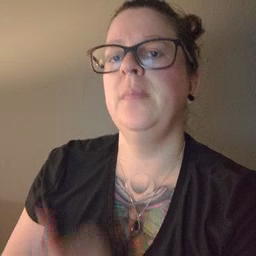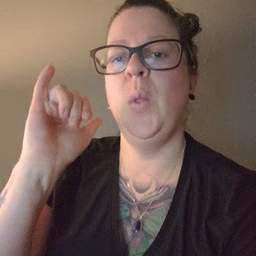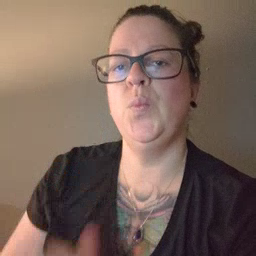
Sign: yellow